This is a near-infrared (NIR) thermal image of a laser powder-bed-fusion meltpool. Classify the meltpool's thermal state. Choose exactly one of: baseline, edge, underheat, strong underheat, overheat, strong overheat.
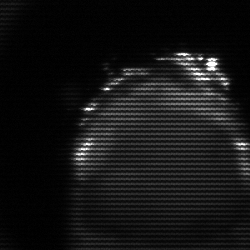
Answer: edge